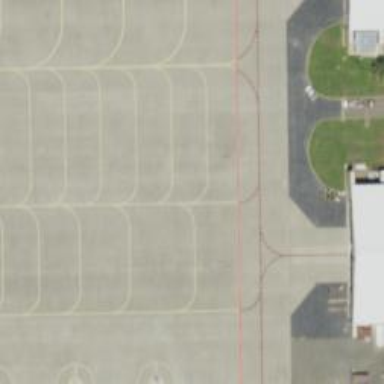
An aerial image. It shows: View of taxiway at the airport.